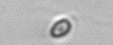
Label: nanoplankton_mix